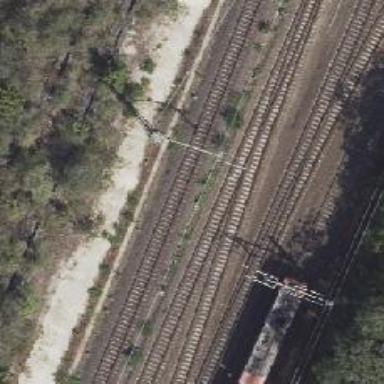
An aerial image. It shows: Catenary mast for power lines.